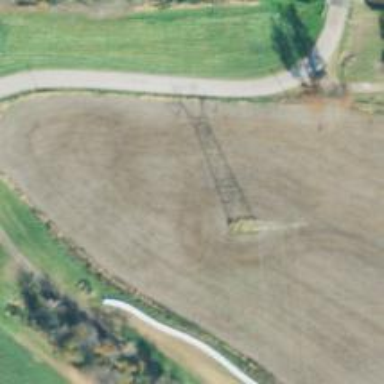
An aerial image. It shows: Lattice structure tower used for power transmission.